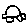
Label: car